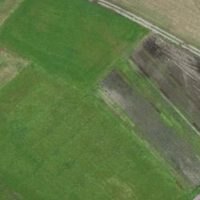
EUNIS habitat code: 52
Species observed at this site:
Datura stramonium